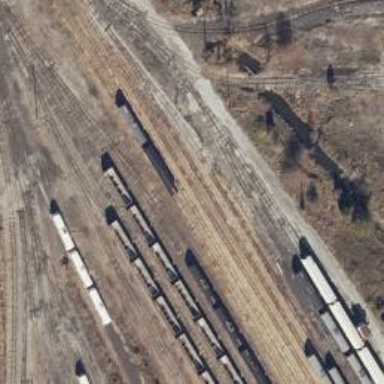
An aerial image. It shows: Disused railway spur service.